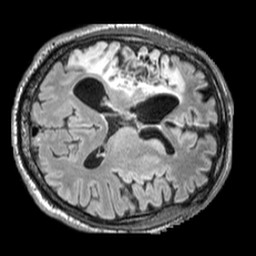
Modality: FLAIR
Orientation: axial
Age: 64
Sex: male
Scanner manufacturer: siemens
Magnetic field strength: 3 T
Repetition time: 5 s
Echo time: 0.387 s